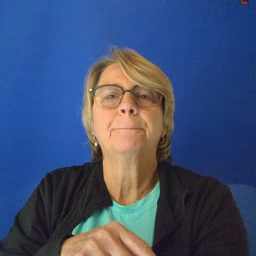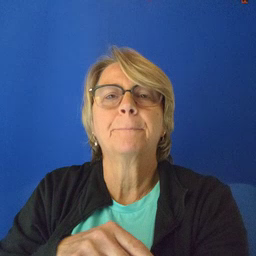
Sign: mom